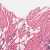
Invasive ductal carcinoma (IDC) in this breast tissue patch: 0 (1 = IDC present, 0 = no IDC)